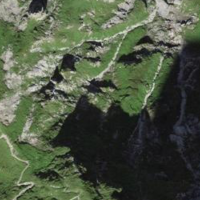
EUNIS habitat code: 26
Species observed at this site:
Saxifraga aizoides